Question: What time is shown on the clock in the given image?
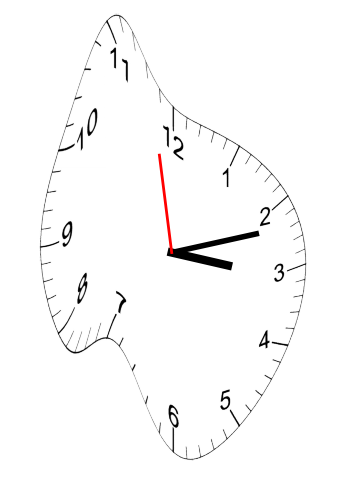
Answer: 03:11:58